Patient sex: M
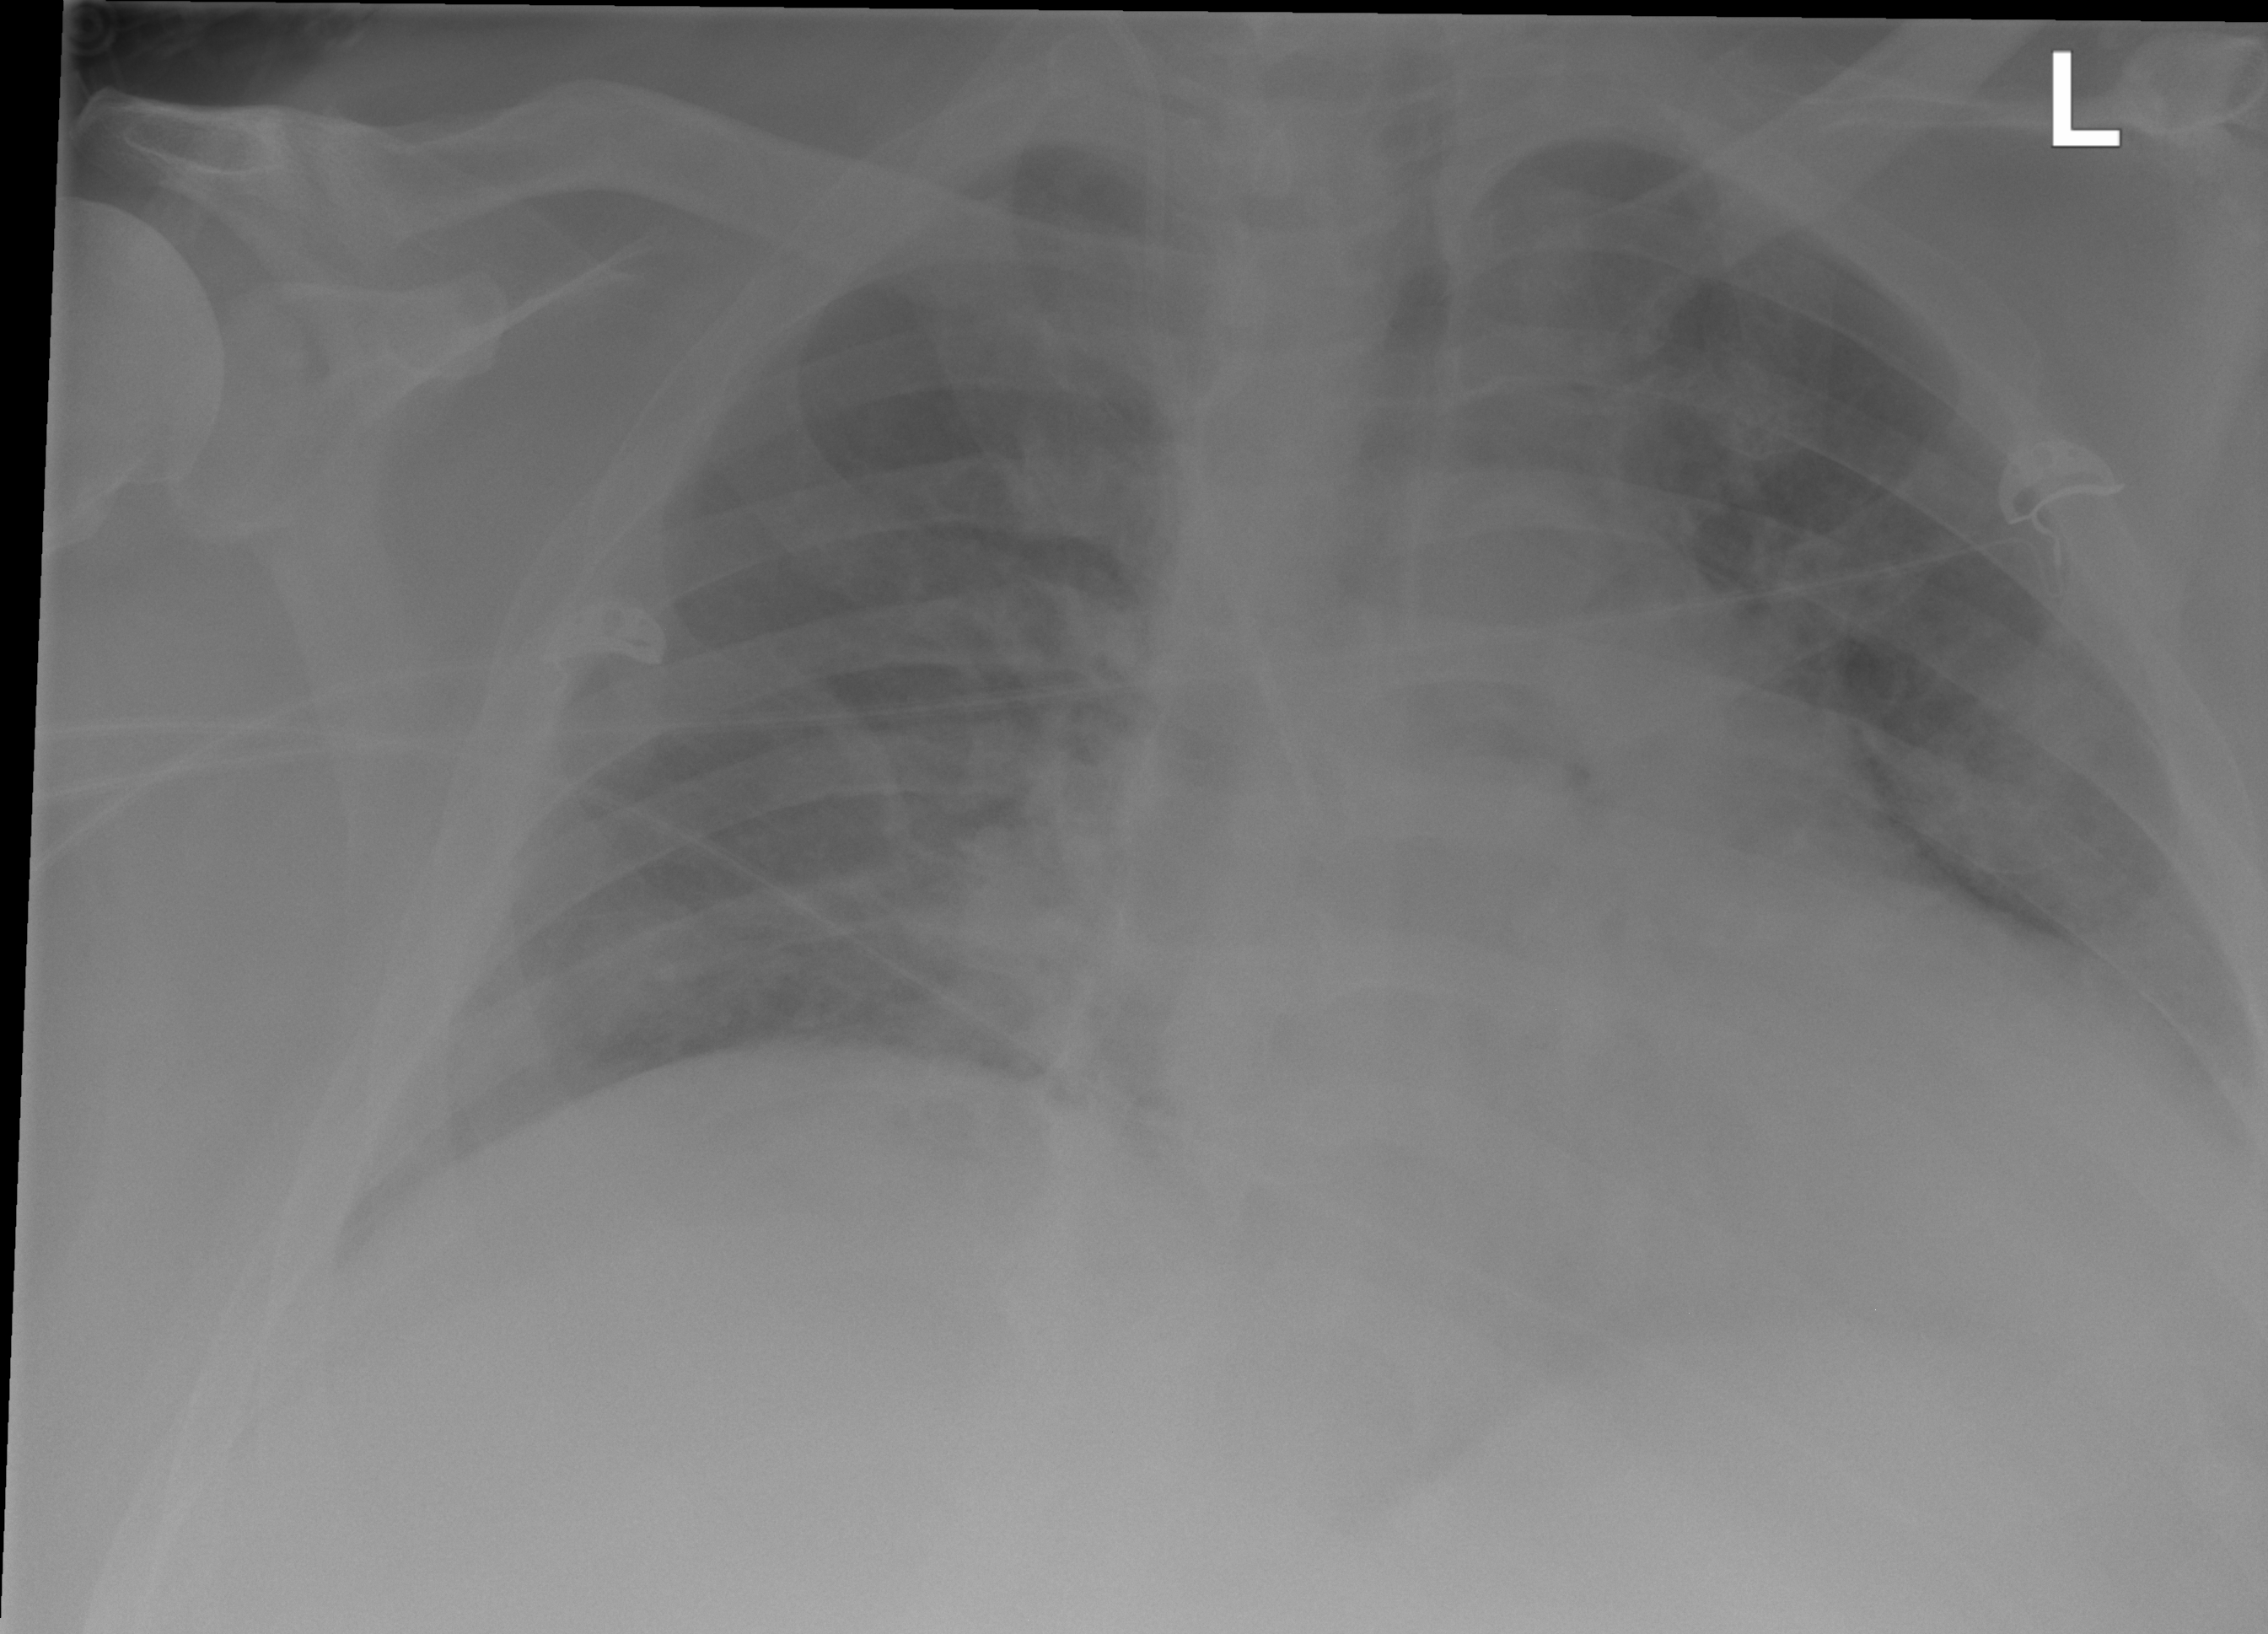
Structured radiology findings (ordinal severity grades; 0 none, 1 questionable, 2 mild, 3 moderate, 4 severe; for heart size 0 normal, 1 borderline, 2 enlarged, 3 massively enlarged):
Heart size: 2
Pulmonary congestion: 0
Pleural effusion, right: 0
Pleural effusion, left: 2
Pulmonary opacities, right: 1
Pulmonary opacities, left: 0
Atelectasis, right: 0
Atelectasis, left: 2